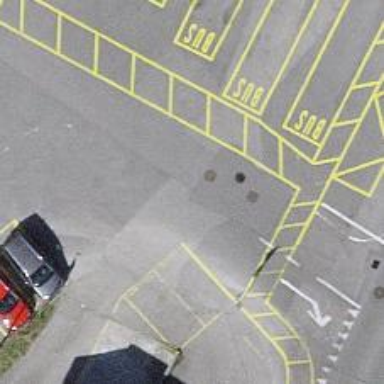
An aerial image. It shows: Asphalt road designated as living street.